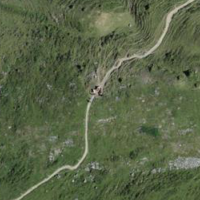
EUNIS habitat code: 23
Species observed at this site:
Arnica montana